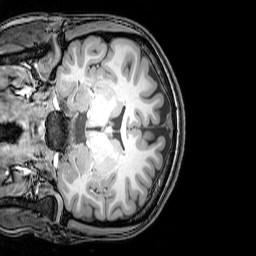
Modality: T1w
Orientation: coronal
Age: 20
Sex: female
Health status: healthy
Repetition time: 0.081 s
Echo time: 0.037 s